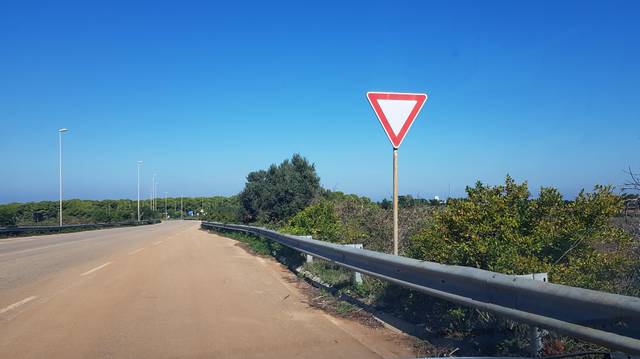
Region: Italy
Coordinates: 40.137, 18.499